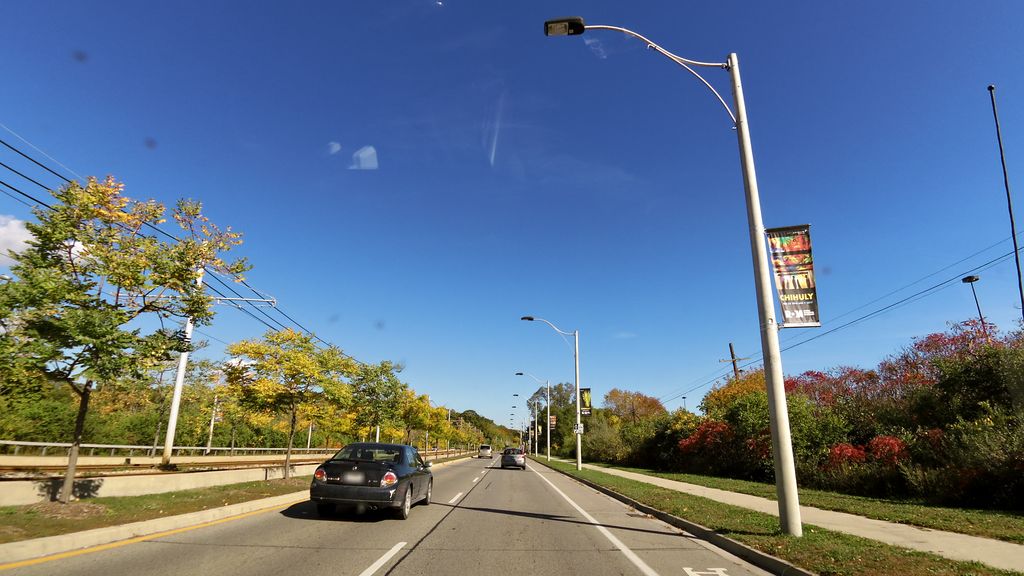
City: toronto